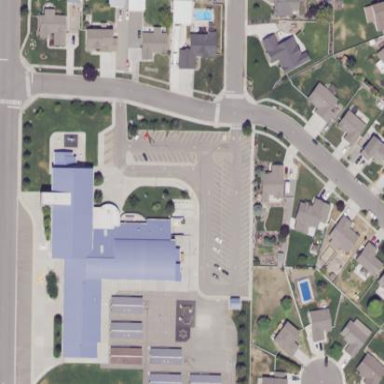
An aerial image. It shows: School building.